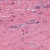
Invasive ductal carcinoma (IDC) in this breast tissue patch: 0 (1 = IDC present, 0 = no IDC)